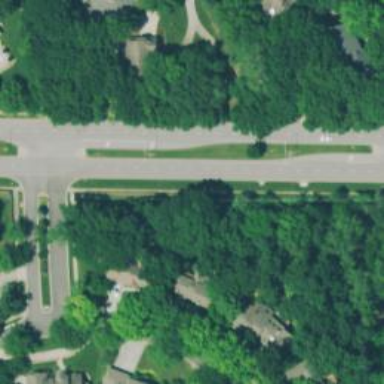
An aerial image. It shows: Left road marking is visible in the image.